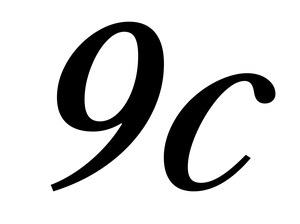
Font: LibreCaslonText-Italic_Medium_Italic